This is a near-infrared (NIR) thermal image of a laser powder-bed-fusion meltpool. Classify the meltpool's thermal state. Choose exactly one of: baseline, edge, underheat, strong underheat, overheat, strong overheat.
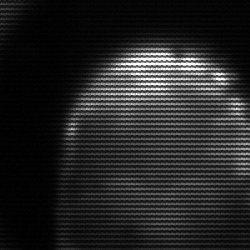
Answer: edge